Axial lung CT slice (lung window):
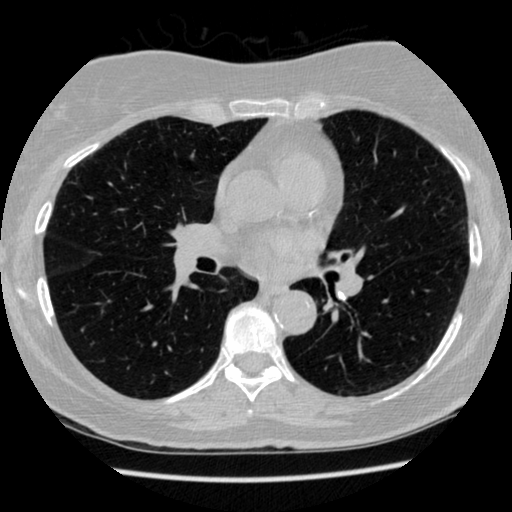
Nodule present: no